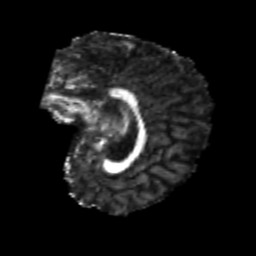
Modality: FA
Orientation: sagittal
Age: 20
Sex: female
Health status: healthy
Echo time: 0.074 s